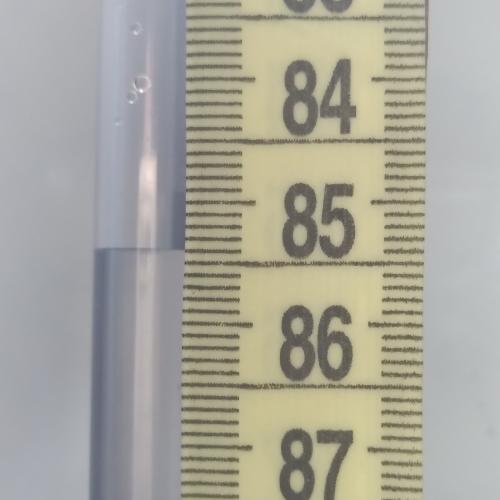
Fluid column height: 85.4 cm